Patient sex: M
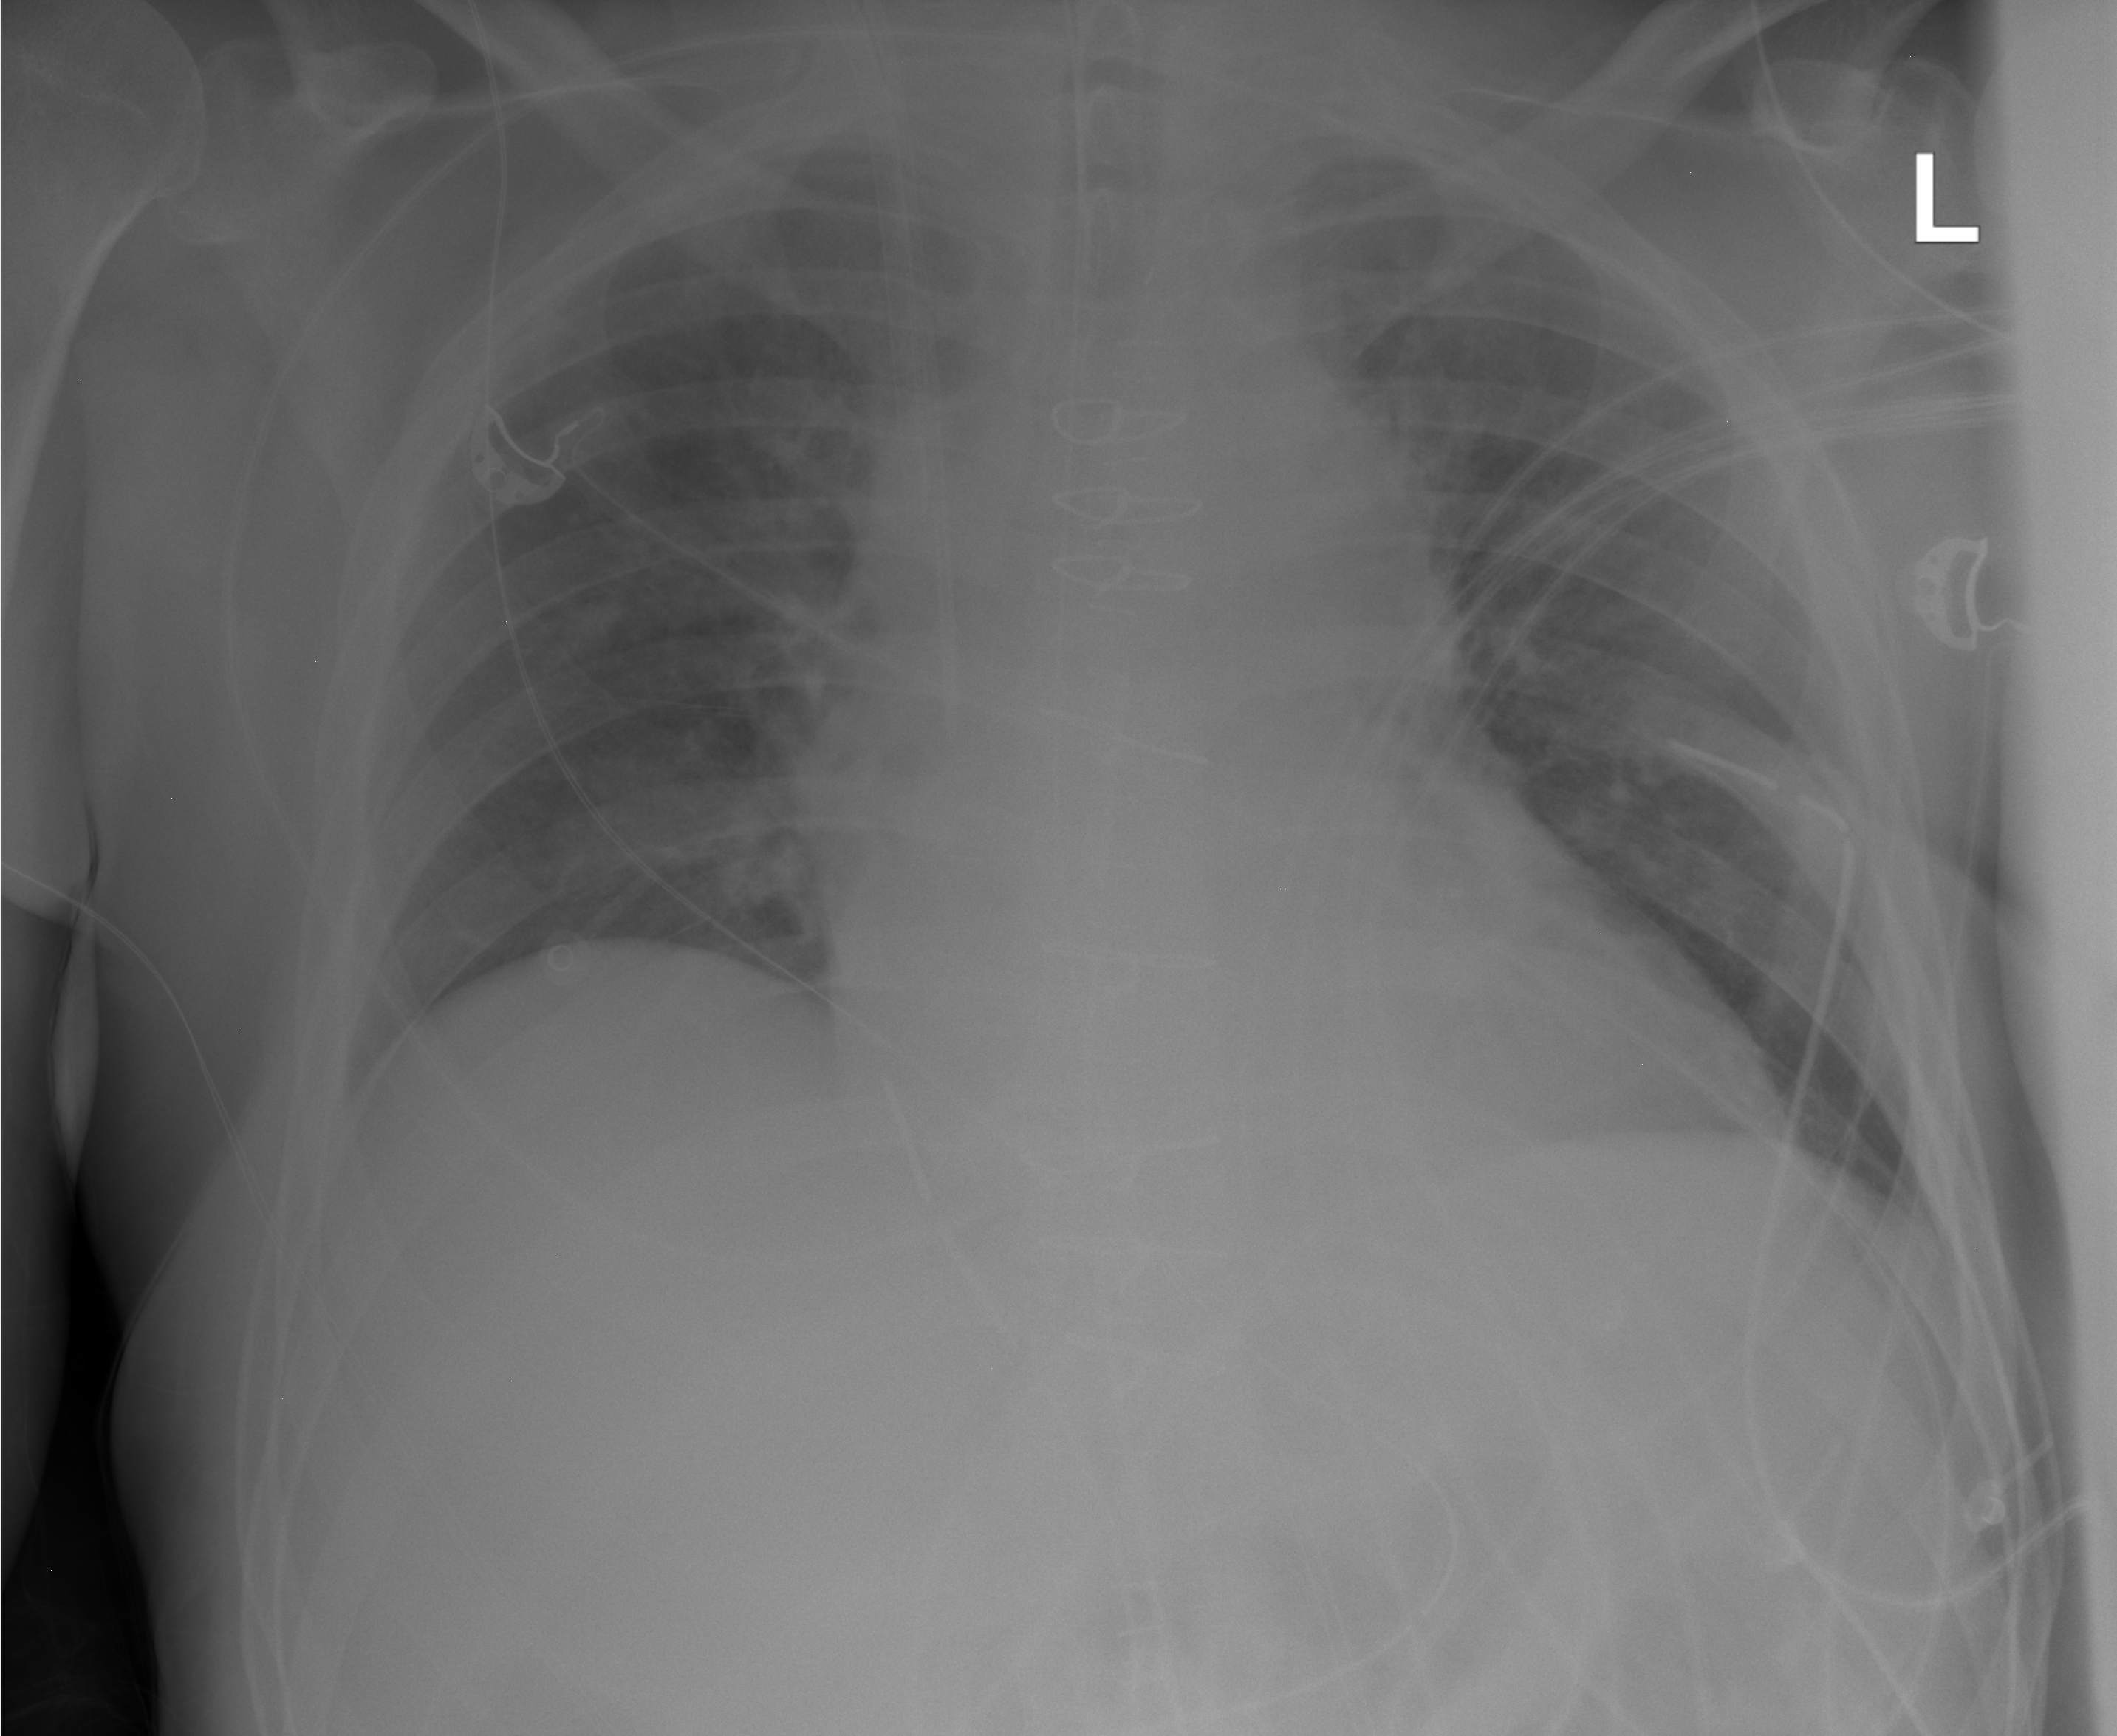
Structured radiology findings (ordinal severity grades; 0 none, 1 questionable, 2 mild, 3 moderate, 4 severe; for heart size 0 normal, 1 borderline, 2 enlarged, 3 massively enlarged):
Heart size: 0
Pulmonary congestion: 2
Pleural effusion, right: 0
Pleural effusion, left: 0
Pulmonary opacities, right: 0
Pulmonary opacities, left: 0
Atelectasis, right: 1
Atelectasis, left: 1